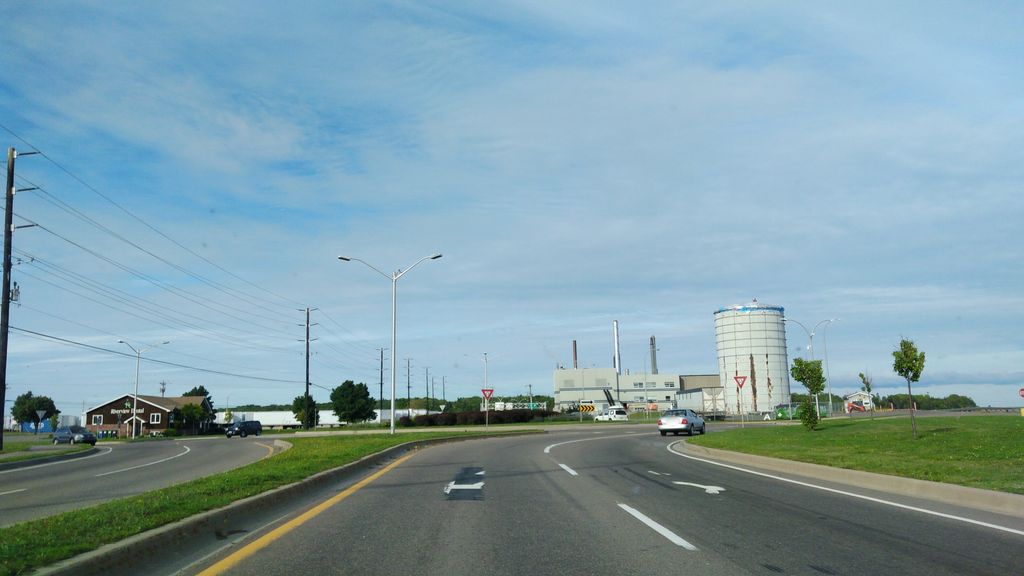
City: charlottetown